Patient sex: M
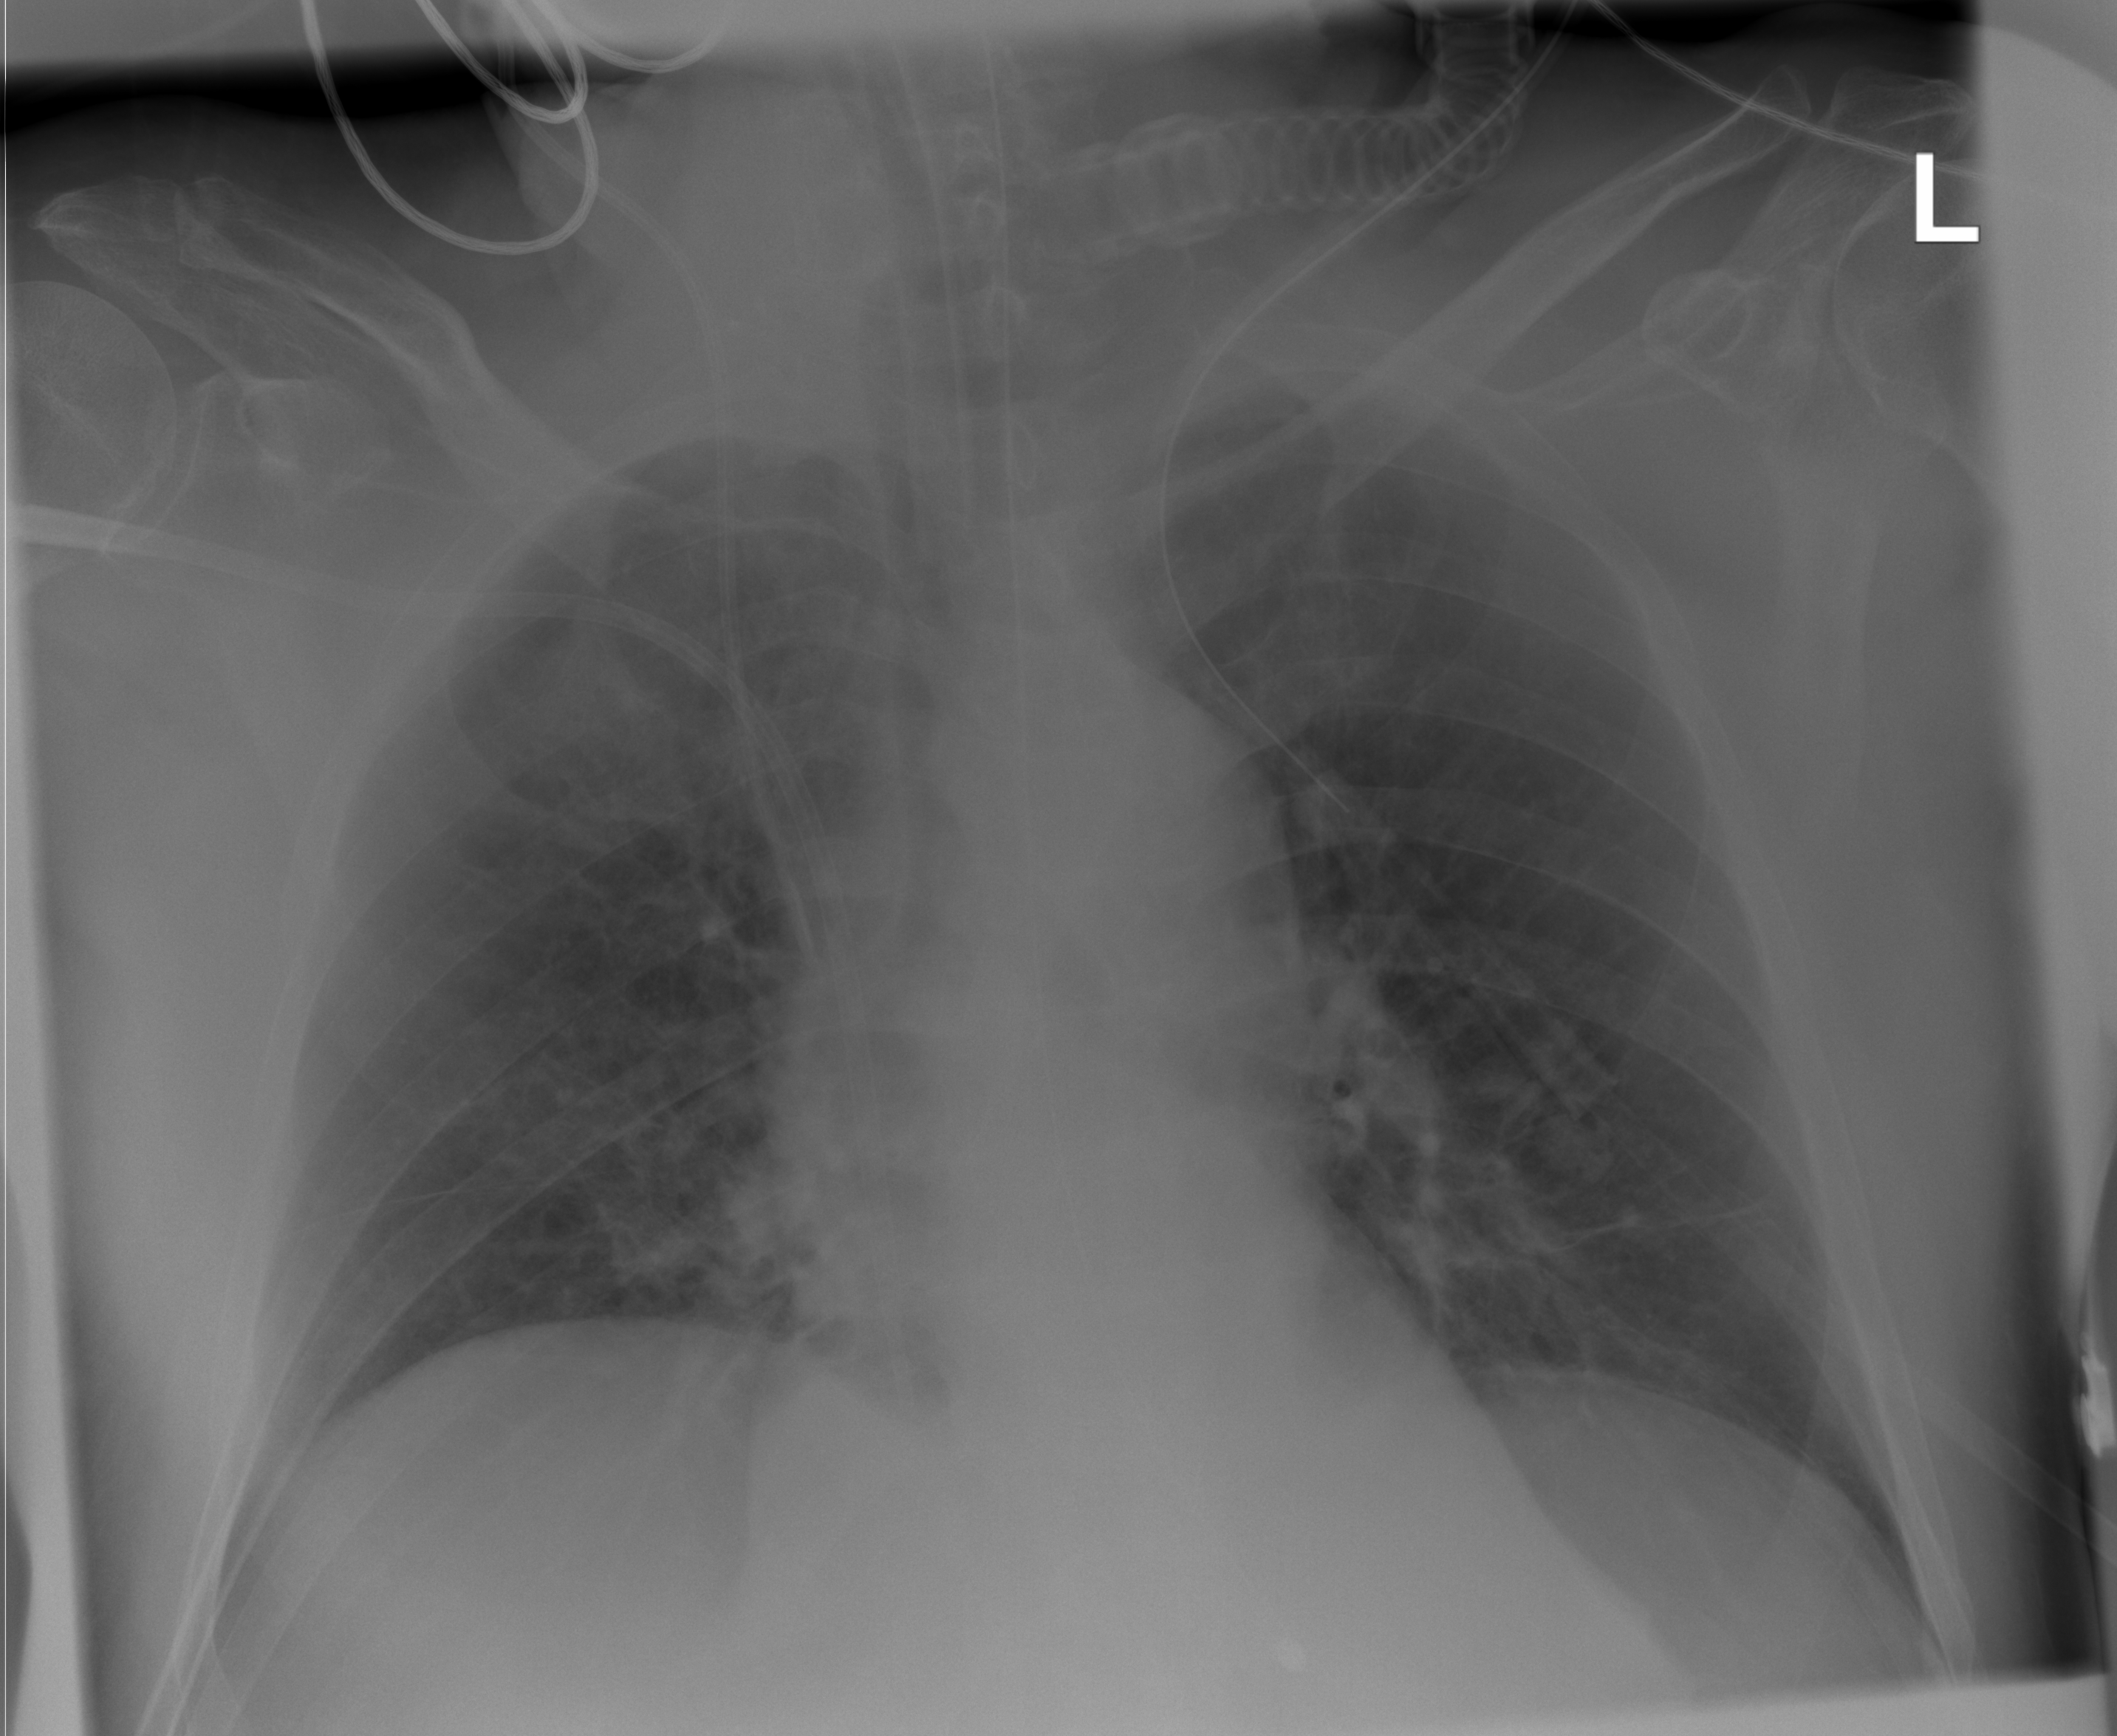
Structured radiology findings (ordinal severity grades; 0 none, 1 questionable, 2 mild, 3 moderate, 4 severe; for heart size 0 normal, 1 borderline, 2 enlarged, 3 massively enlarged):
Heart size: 0
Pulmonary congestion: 2
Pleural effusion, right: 0
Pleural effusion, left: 0
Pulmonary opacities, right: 0
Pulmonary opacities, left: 0
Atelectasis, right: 0
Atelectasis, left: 0